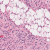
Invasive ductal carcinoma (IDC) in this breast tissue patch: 1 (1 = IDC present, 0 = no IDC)